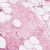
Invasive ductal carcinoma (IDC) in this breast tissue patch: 0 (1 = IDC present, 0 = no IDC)